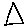
Label: triangle